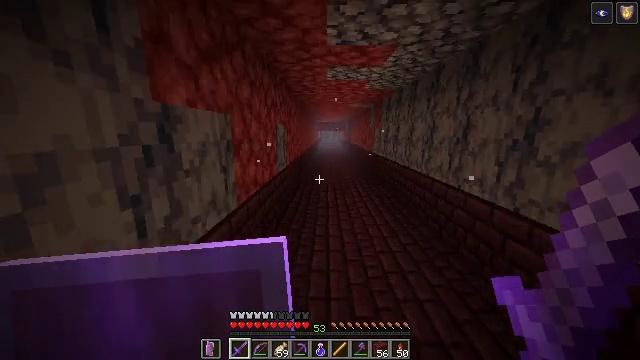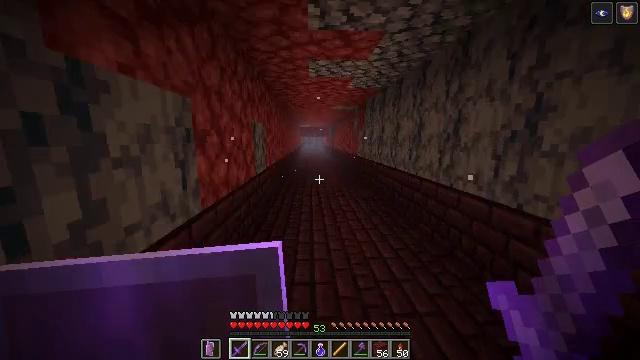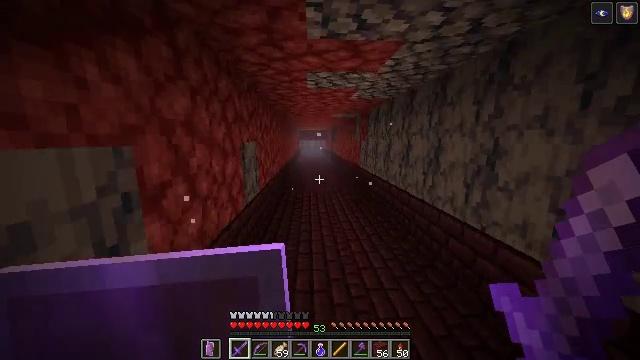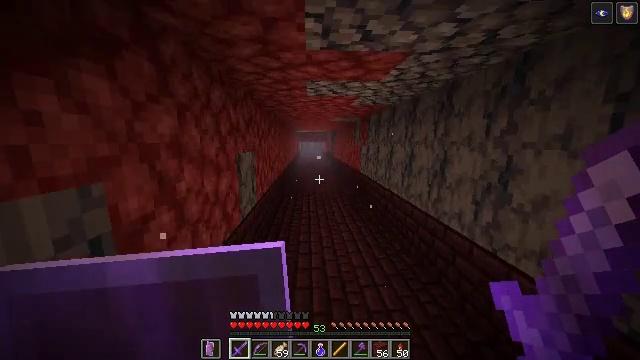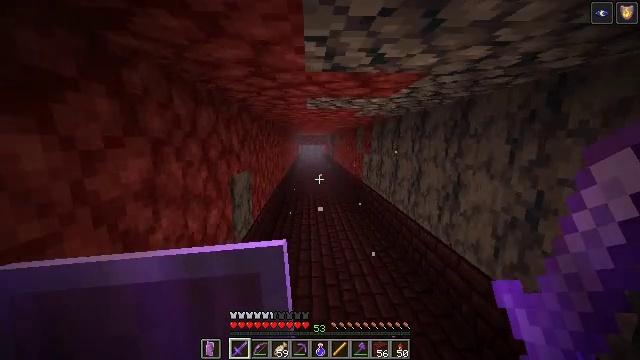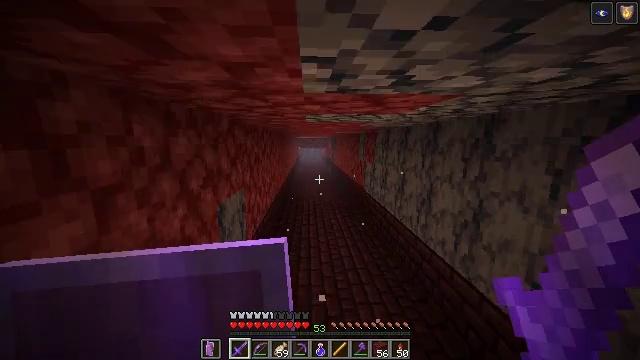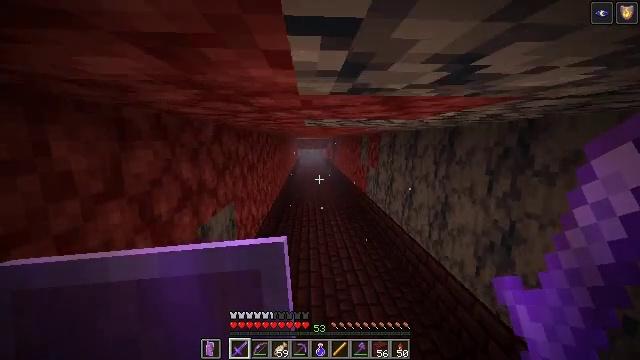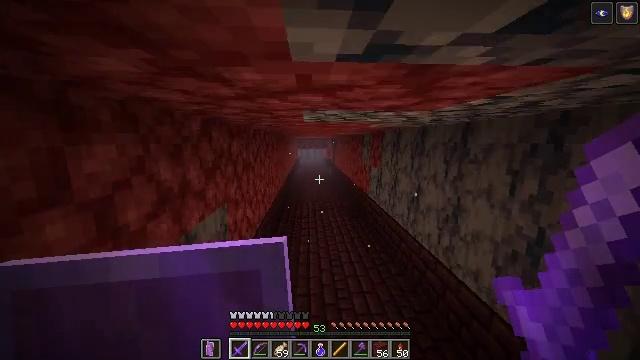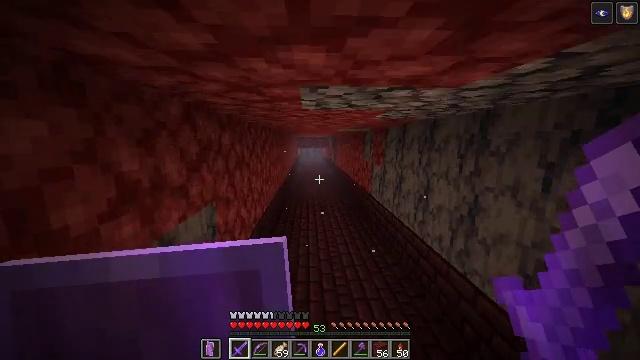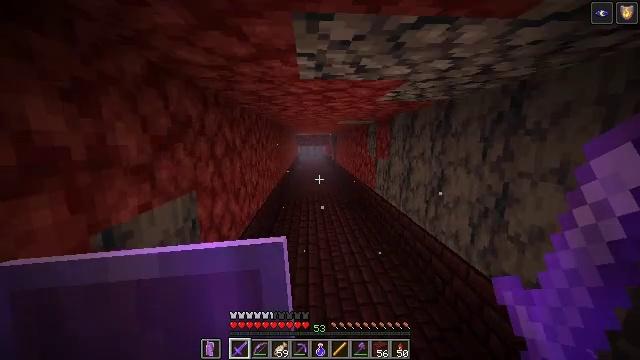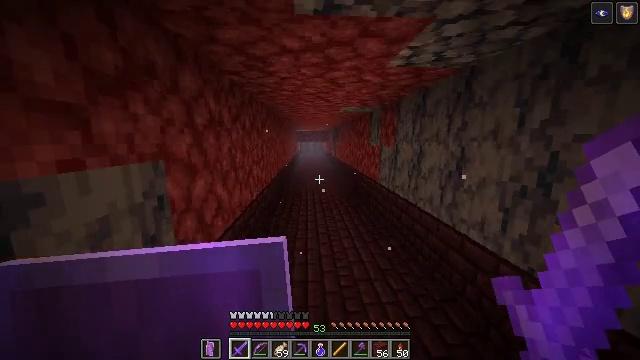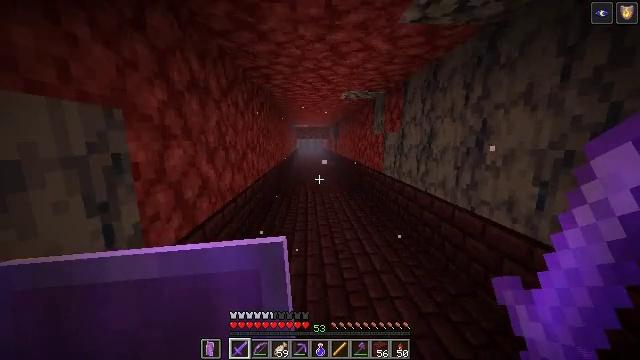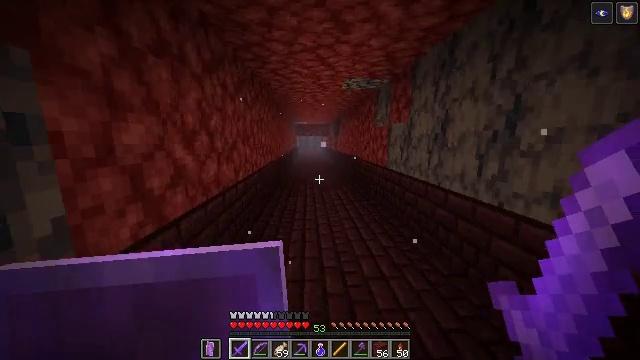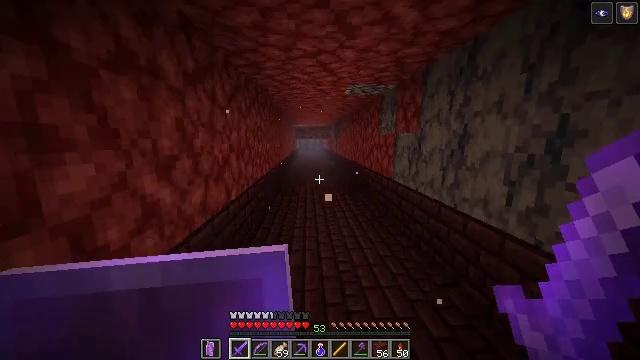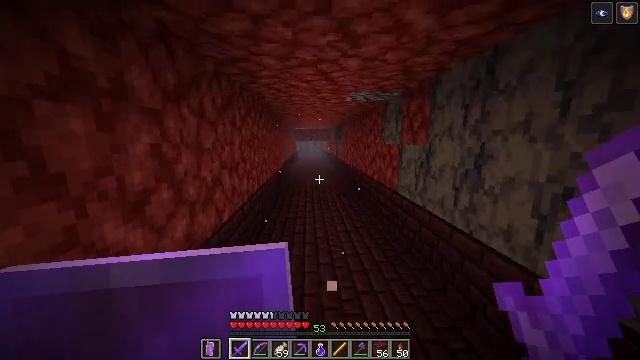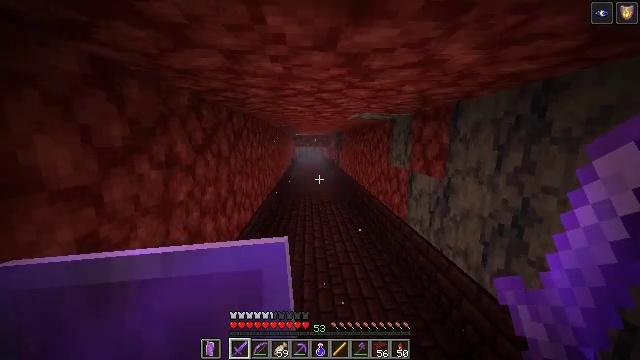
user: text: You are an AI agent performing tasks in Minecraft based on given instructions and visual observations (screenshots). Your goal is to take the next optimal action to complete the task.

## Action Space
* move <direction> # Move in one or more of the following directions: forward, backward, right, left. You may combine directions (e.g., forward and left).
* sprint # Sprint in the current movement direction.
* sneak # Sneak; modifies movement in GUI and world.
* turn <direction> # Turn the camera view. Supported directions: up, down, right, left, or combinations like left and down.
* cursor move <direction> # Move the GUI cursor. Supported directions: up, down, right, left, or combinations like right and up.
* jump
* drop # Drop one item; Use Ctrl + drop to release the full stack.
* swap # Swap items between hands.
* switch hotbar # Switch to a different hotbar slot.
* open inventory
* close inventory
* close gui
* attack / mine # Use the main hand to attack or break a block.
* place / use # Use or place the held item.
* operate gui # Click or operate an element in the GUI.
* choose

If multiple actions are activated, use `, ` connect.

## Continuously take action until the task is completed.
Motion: motion action
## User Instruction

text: Hunt the magma cube.
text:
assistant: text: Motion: move forward, sprint, turn right and up
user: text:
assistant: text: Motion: move forward, sprint, jump
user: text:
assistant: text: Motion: move forward, sprint, jump
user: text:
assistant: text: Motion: move forward, sprint, jump
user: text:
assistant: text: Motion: move forward, sprint, jump
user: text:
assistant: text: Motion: move forward, sprint, jump
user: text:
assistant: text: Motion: move forward, sprint
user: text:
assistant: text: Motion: move forward, sprint
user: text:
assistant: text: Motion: move forward, sprint
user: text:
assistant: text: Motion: move forward, sprint
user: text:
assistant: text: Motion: move forward, sprint
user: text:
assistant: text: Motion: move forward, sprint
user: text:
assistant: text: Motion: move forward, sprint, jump
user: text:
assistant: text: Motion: move forward, sprint, jump
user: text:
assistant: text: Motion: move forward, sprint, jump
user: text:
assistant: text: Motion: move forward, sprint, jump
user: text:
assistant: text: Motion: move forward, sprint, jump
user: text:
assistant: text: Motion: move forward, sprint
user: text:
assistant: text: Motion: move forward, sprint
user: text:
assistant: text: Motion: move forward, sprint
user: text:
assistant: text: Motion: move forward, sprint
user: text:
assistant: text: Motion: move forward, sprint
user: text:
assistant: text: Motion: move forward, sprint, jump
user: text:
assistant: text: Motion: move forward, sprint, turn left, jump
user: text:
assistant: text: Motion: move forward, sprint, jump
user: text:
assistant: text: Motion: move forward, sprint
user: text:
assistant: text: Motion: move forward, sprint
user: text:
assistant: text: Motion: move forward, sprint
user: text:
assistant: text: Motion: move forward, sprint
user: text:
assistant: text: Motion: move forward, sprint